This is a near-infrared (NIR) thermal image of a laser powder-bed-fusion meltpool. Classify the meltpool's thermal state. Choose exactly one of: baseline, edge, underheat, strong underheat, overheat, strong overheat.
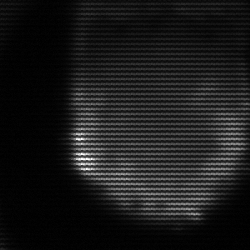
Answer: edge